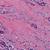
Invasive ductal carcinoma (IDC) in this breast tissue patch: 1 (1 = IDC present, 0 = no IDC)